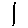
Label: line